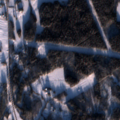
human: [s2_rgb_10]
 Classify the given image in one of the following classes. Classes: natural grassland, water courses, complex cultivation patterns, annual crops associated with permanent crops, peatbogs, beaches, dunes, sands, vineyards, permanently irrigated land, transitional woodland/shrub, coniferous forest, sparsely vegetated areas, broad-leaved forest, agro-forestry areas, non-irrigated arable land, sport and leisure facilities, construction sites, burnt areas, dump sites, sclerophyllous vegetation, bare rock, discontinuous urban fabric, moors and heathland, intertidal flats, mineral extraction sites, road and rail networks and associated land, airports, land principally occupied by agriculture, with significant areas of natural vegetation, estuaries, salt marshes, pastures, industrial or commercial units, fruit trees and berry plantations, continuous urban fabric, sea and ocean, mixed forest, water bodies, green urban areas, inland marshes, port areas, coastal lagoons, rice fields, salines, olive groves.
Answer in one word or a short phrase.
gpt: non-irrigated arable land, land principally occupied by agriculture, with significant areas of natural vegetation, coniferous forest, mixed forest, water bodies